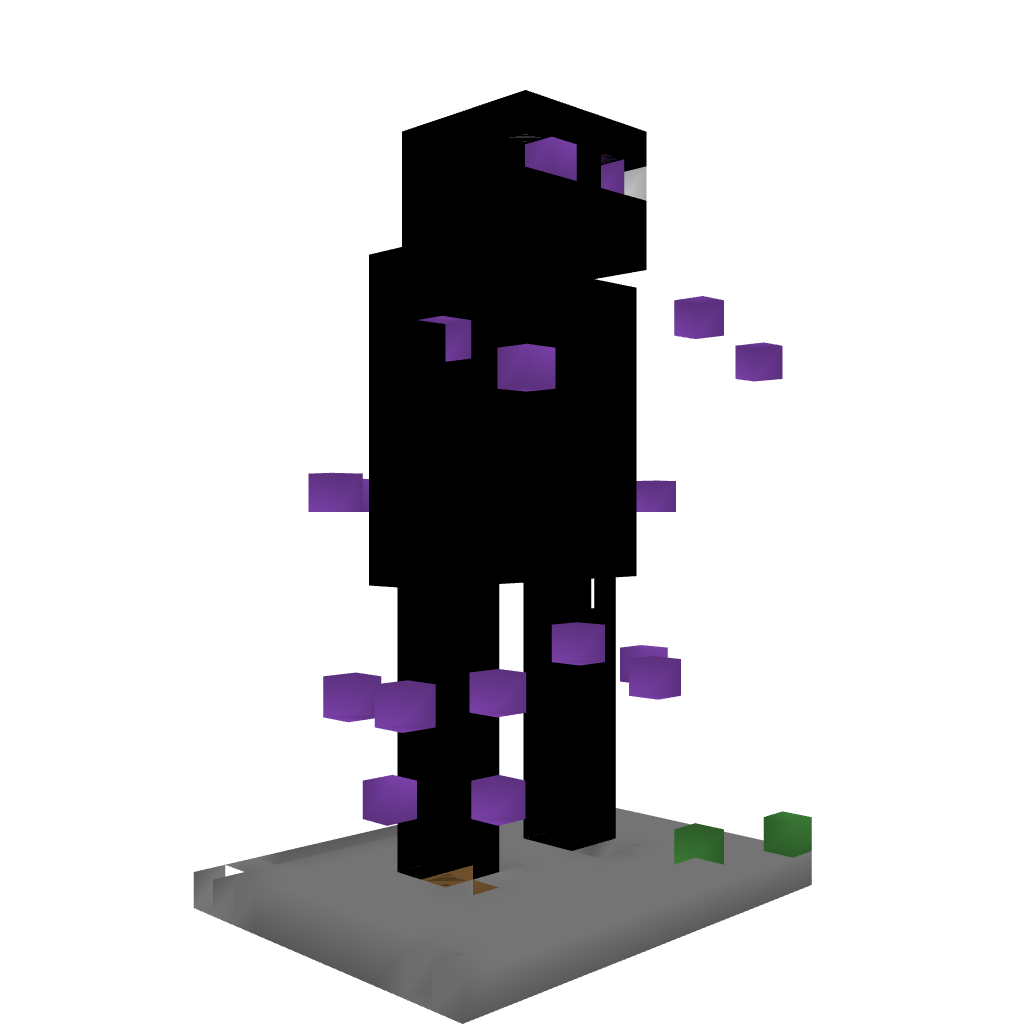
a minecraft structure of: Enderman good quality